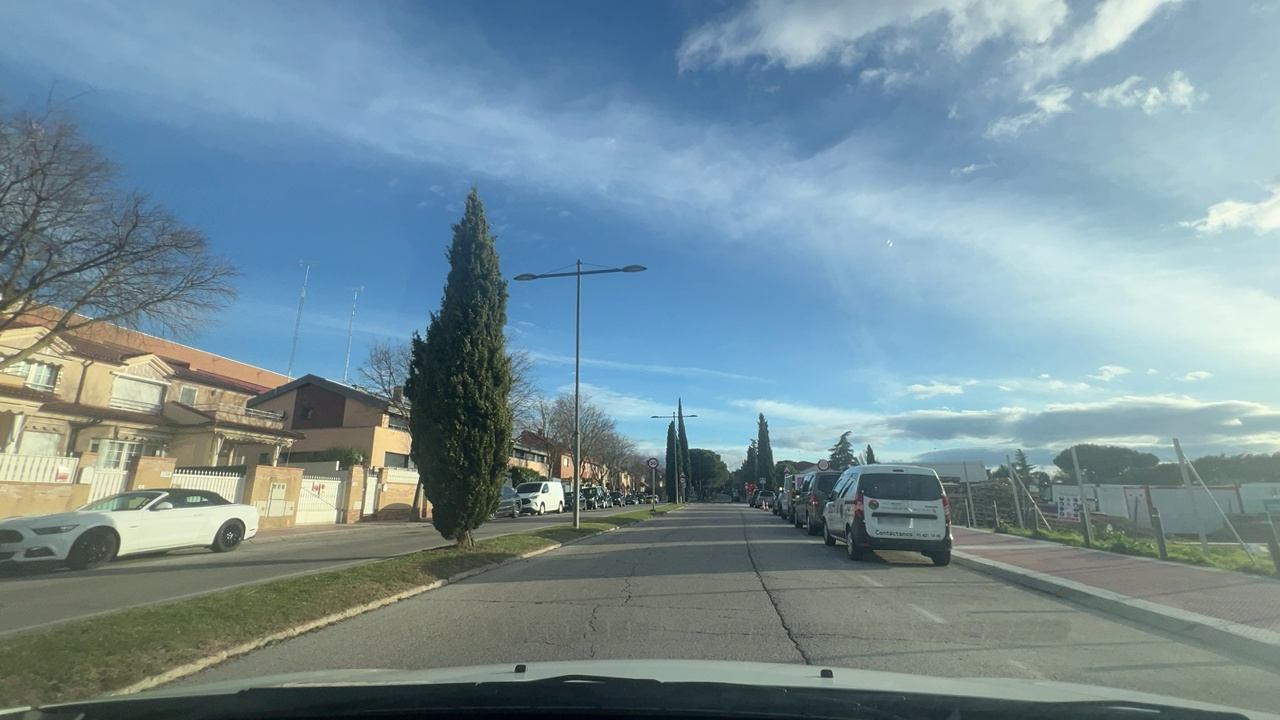
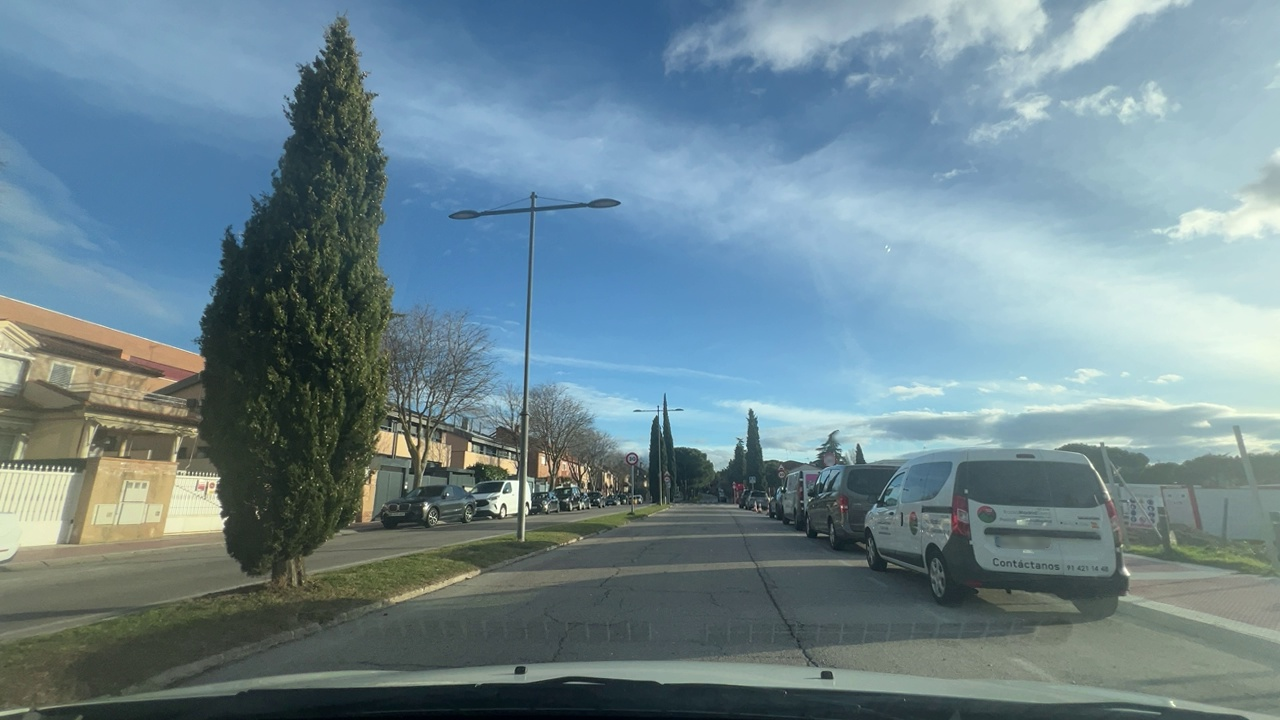
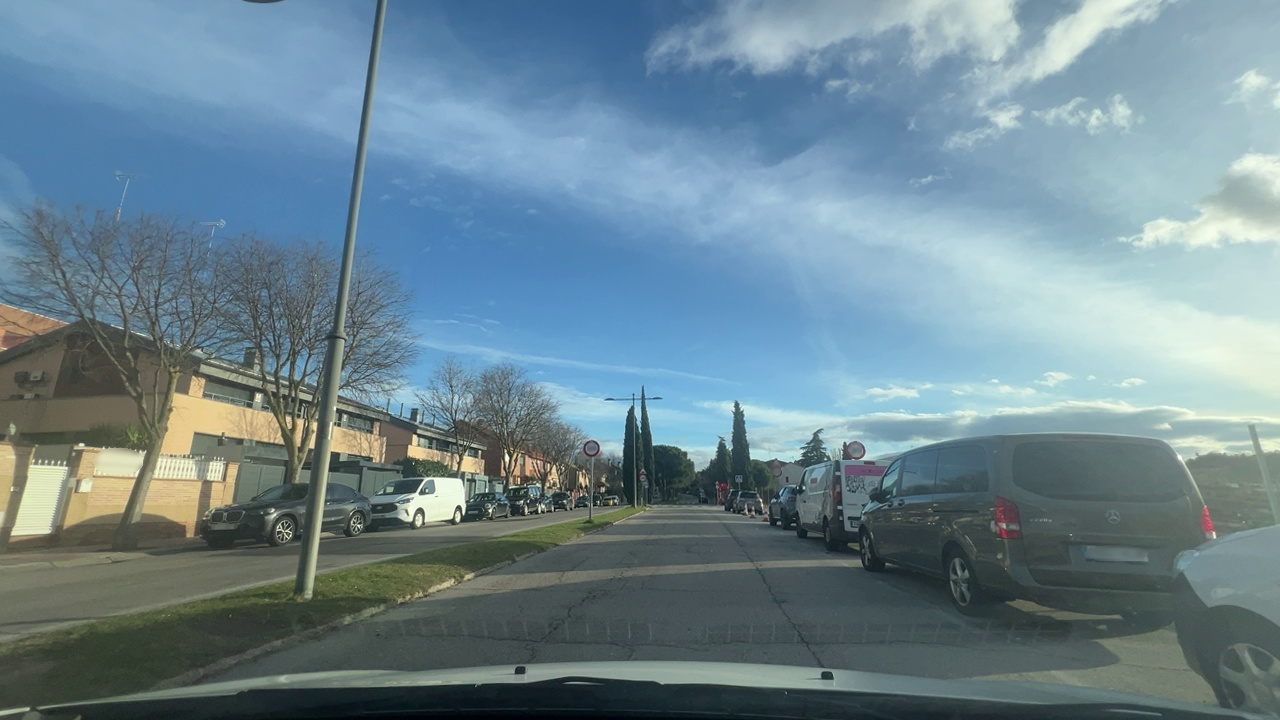
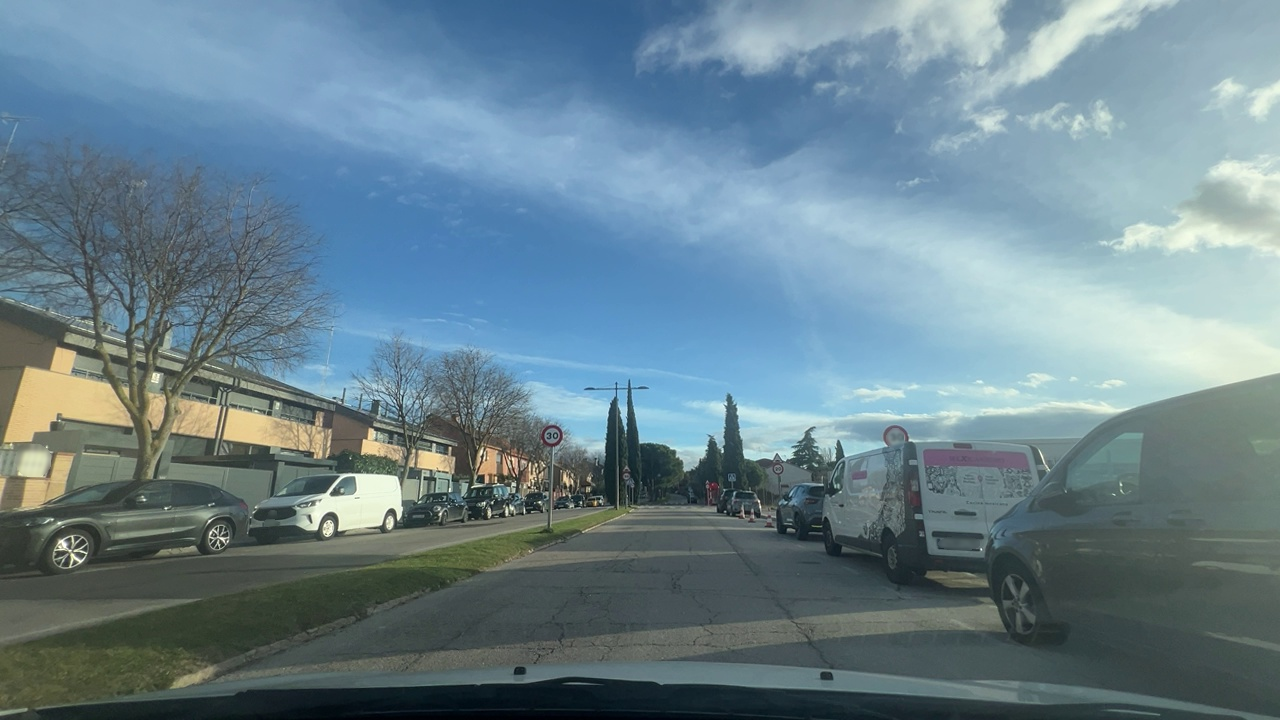
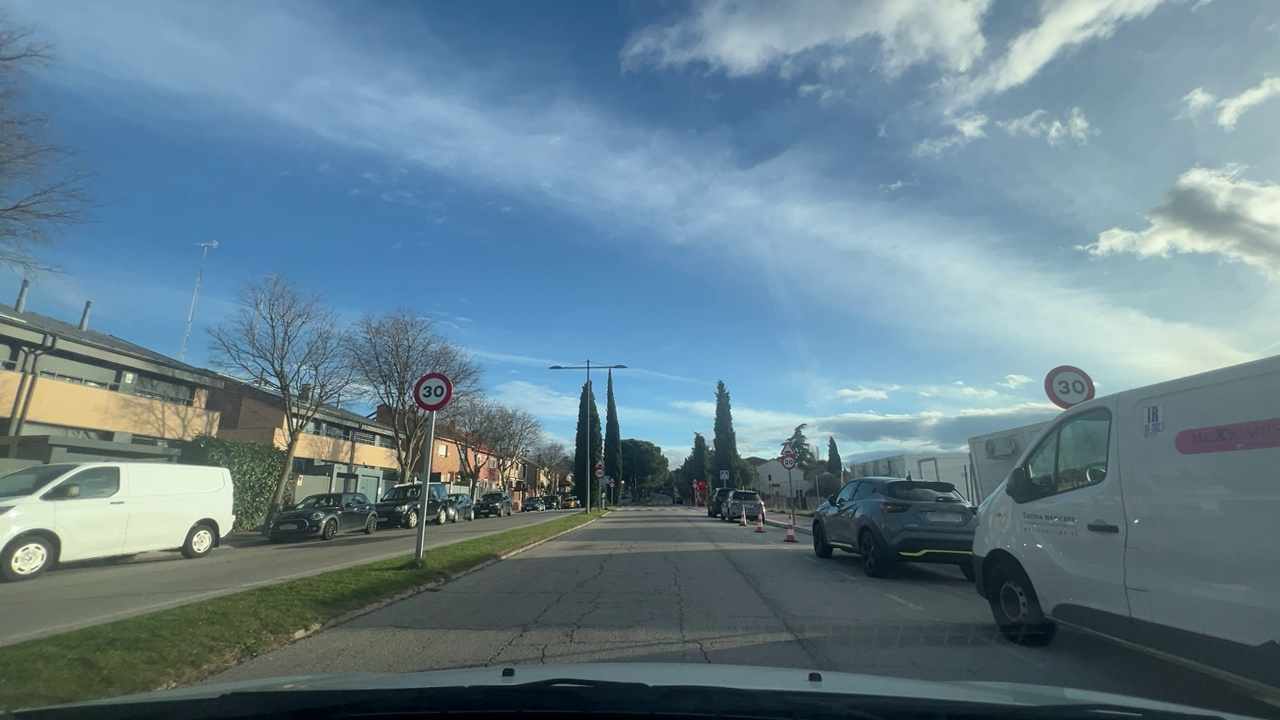
Situation: Speed limit adaptation
Question: Are multiple speed limit signs with different values visible?
Answer: No
Reasoning: Two speed limit signs displaying the same values appear sequentially.

Situation: Speed limit adaptation
Question: Is there a speed limit sign regulating the ego lane?
Answer: Yes
Reasoning: A speed limit sign is positioned on the roadside facing the ego direction of travel.

Situation: Speed limit adaptation
Question: What speed value is displayed on the visible speed limit sign?
Answer: 29
Reasoning: The visible speed limit sign displays 30 km/h.

Situation: Speed limit adaptation
Question: Is the ego vehicle traveling on a highway?
Answer: No
Reasoning: Buildings, parked cars and lower speed limits indicate an urban style nevironment

Situation: Speed limit adaptation
Question: Is the ego vehicle entering or exiting a highway?
Answer: No
Reasoning: The ego vehicle is not entering or exiting a highway

Situation: Speed limit adaptation
Question: Are speed bumps, crosswalks, or construction-related obstacles present in the ego lane?
Answer: No
Reasoning: There are no speed bumps, crosswalks, or construction-related obstacles present in the ego lane